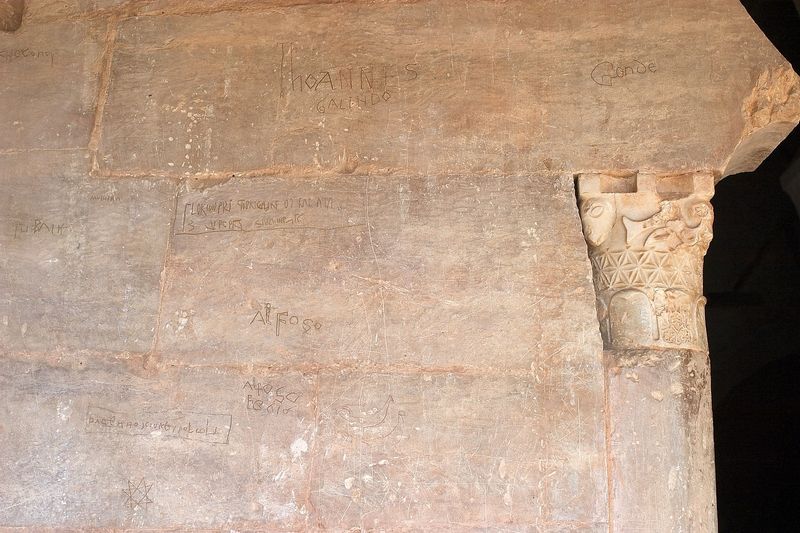
Titel: Kloster San Millan de Suso
Standort: San Millan de la Cogolla, Kloster Suso (EU - E)
Schlagwörter: kopf, weiß, ocker, braun, säule, dach, rot, ornament, wand, johannes, stein, steine, kirche, schrift, papier, mauer, detail, bildhauerei, foto, ruine, schaf, stern, kapitell, fragment, grab, antik, ornamentik, mamor, ägypten, sarkophag, widder, graffiti, grafitti, graffitti, kritzeleien, chaf, ritzungen, alfonso, pfeiller